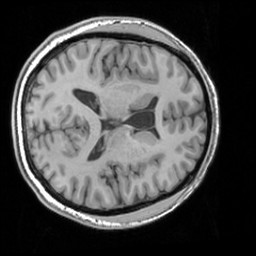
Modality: T1w
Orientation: axial
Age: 19
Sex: male
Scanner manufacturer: siemens
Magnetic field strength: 3 T
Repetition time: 1.63 s
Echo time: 0.00311 s